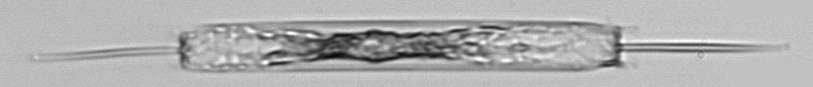
Label: Ditylum_brightwellii